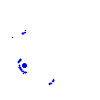
Particle: electron